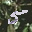
Label: 5